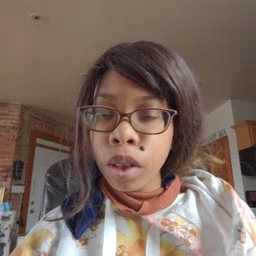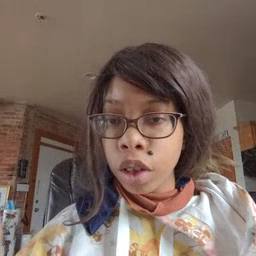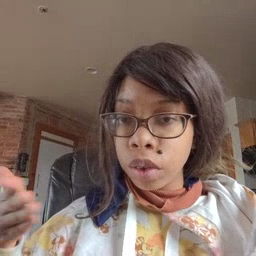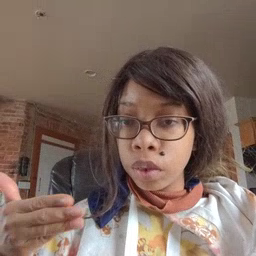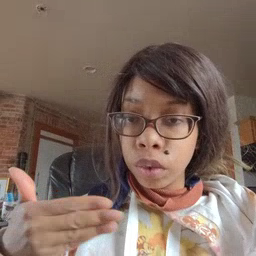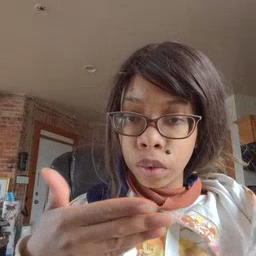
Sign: fish